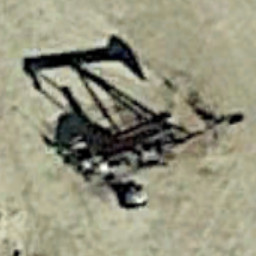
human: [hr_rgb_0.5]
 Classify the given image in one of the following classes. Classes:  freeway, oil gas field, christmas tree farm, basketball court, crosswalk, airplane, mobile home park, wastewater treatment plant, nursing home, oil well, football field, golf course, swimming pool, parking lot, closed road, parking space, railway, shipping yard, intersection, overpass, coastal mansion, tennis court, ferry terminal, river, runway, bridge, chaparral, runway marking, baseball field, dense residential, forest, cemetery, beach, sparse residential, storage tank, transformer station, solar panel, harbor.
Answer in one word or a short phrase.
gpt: oil well